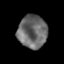
Tissue: prostate
Cell type: T cells
Senescence score: 0.2559
Nuclear area (px): 948
Mean DAPI intensity: 105.536